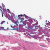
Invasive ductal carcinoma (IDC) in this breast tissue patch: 0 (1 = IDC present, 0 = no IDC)